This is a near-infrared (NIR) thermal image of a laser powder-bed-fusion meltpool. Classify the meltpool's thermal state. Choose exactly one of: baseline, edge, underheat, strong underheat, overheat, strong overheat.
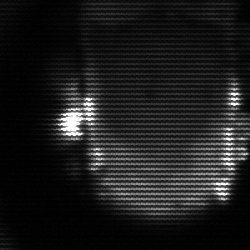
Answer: baseline